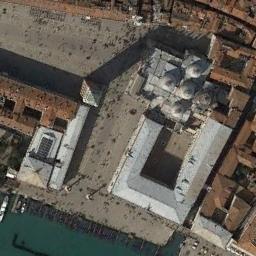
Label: palace